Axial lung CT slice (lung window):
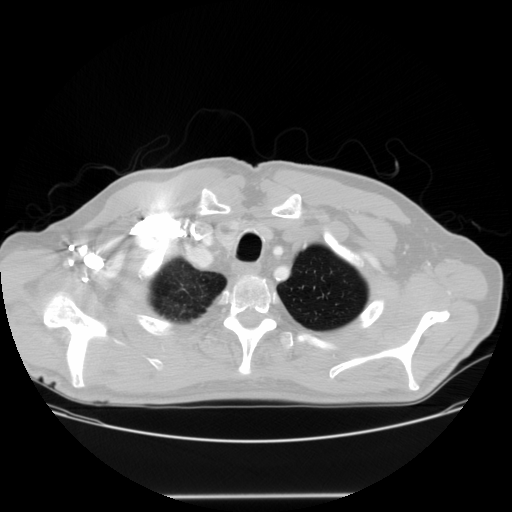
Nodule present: no